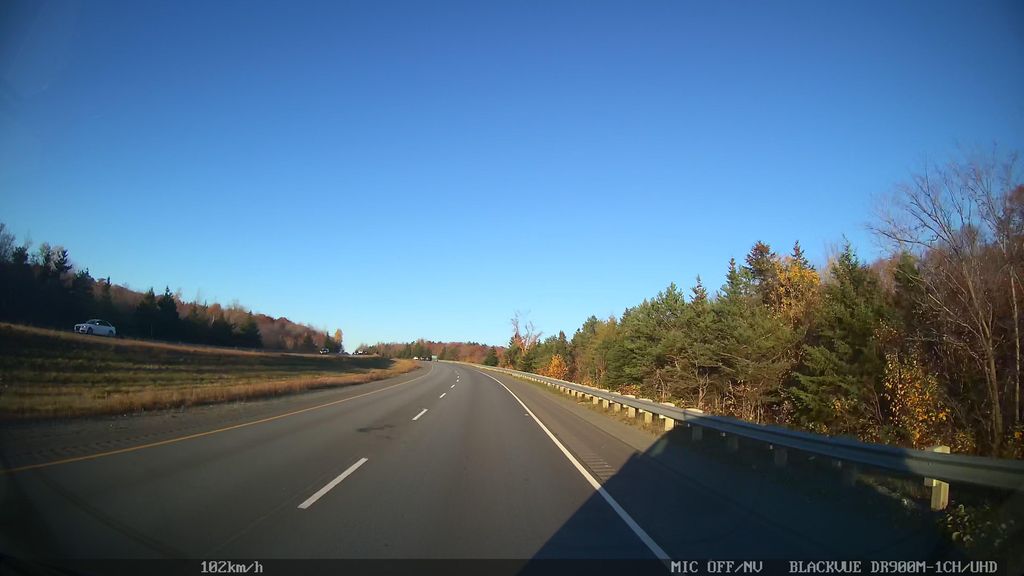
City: halifax